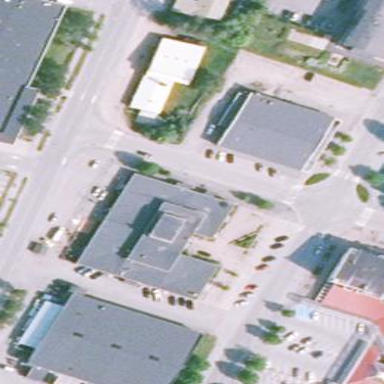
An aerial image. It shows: Commercial building.